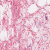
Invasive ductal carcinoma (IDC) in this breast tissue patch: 0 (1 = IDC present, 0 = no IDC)